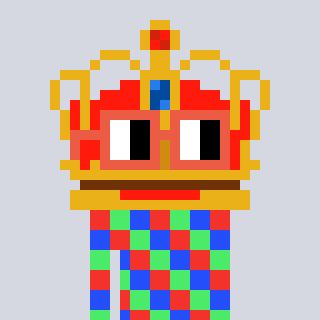
a pixel art character with square orange glasses, a crown-shaped head and a bege-colored body on a cool background